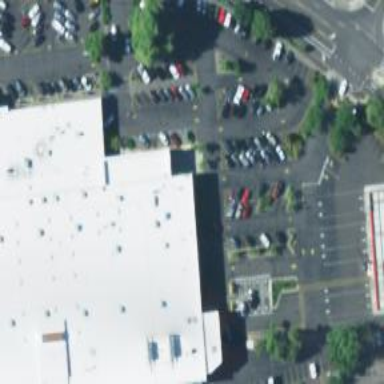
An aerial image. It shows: Parking space is available.